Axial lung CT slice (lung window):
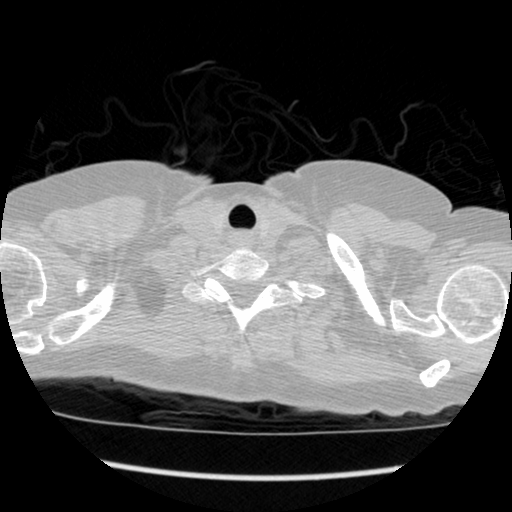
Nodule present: no